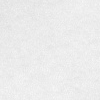
Atmospheric dust classification: dusty